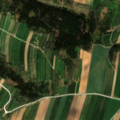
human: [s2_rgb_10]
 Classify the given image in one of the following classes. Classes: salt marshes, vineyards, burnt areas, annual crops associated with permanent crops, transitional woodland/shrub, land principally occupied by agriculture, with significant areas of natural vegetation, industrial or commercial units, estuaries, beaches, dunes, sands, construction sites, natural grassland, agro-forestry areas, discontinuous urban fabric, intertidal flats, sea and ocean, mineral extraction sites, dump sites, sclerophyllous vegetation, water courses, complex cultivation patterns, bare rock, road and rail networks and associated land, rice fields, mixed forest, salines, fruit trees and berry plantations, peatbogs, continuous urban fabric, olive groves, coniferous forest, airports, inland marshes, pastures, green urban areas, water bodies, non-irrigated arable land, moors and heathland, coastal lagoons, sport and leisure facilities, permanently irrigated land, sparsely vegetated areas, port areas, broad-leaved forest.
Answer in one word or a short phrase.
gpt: non-irrigated arable land, land principally occupied by agriculture, with significant areas of natural vegetation, coniferous forest, mixed forest